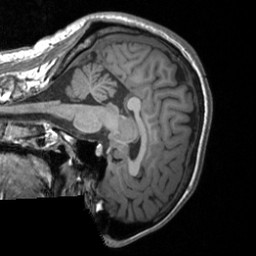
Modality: T1w
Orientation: sagittal
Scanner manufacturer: siemens
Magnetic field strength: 3 T
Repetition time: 1.9 s
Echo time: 0.00226 s